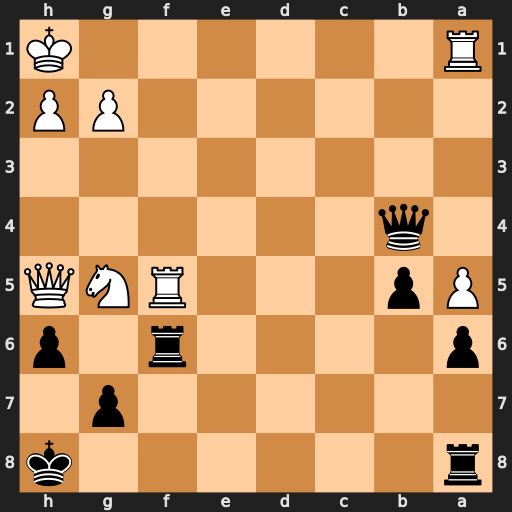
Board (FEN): r6k/6p1/p4r1p/Pp3RNQ/1q6/8/6PP/R6K
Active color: b
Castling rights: -
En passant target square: -
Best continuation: Rxf5 Nf7+ Rxf7